Field crop: maize
Growth stage: 1
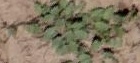
Species: convolvulus